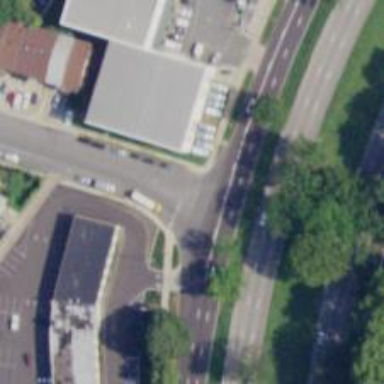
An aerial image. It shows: Uncontrolled and unmarked road crossing.